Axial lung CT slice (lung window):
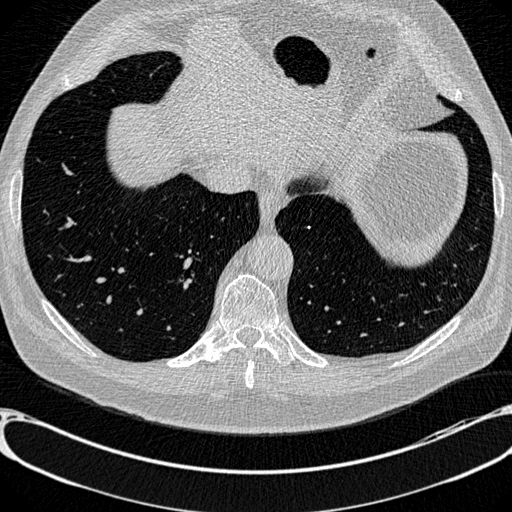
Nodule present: no